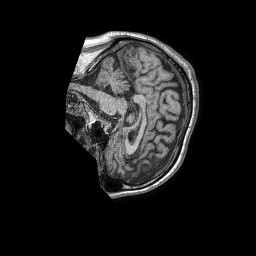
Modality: T1w
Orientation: sagittal
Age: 61
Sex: male
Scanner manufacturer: philips
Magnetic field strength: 1.5 T
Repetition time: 0.007926 s
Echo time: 0.003712 s